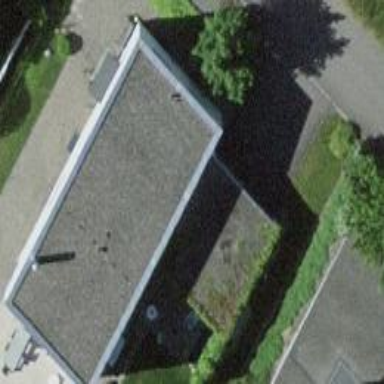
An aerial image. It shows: Residential building.